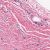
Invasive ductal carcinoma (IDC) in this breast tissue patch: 0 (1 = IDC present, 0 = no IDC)